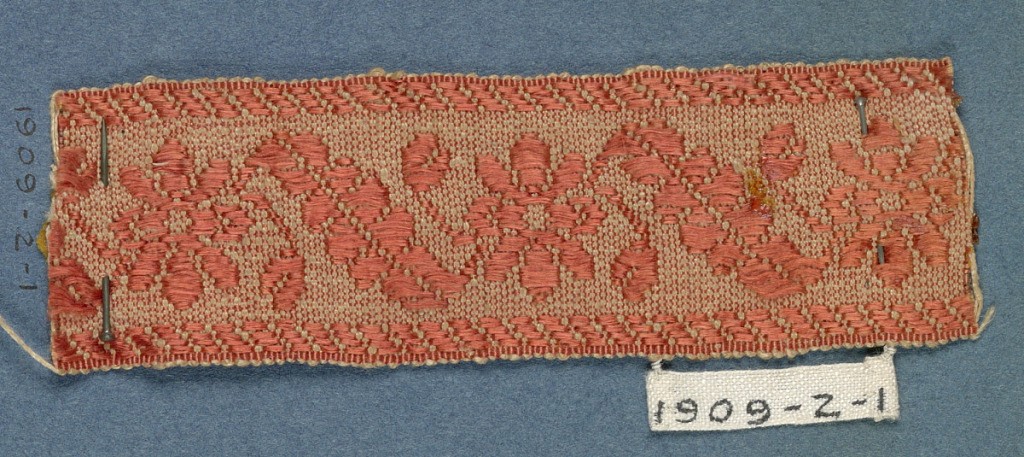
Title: Galons Anciens
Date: ca. 1830
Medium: silk, paper, paper board, cloth cover
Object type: Sample book
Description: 1909-2-1/232: Light red hardcover sample book with blue pages ha...;     1909-2-1: Dark orange trimming fragment in a design of open ...